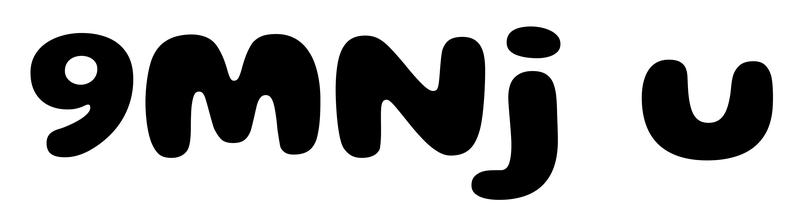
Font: Gluten_Bold